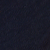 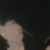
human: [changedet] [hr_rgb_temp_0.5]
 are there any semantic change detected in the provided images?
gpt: One artificial island constructed on a bed of dredged sand and rock appears in the sea.